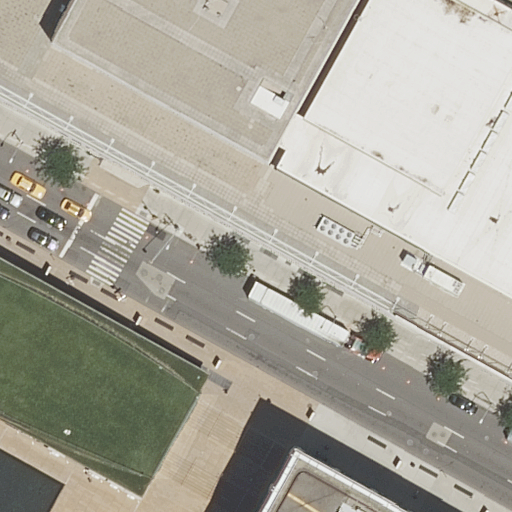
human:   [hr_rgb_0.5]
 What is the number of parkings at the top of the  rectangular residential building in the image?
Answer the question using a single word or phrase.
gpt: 0

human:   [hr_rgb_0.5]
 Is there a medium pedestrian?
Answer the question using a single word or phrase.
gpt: yes

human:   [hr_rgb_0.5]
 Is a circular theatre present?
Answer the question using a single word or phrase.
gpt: no

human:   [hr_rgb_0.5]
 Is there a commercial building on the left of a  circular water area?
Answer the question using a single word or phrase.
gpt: no

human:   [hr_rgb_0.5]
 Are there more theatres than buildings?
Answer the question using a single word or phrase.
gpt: no

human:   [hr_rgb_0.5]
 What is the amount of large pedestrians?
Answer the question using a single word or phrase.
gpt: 0

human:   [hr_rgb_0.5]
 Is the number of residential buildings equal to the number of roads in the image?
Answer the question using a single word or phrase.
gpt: no

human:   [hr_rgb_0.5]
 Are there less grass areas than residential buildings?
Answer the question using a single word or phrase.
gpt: yes

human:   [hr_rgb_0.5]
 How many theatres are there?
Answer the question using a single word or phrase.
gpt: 1

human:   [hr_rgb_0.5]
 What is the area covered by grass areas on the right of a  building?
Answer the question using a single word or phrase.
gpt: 1109m2

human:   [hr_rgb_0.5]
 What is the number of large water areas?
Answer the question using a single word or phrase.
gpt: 0

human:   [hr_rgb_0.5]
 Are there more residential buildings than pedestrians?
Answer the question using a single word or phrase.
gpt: yes

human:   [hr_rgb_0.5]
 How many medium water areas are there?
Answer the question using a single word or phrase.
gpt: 0

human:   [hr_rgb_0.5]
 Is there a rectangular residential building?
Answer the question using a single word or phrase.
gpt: yes

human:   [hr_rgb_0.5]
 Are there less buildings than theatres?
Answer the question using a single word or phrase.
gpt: no

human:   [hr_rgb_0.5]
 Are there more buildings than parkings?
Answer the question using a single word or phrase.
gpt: yes

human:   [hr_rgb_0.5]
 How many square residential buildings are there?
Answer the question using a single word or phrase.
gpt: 0

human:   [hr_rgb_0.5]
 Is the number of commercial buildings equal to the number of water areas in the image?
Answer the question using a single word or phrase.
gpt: no

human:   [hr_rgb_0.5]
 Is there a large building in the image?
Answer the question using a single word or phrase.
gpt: yes

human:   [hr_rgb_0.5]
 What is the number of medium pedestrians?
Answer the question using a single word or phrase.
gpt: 1

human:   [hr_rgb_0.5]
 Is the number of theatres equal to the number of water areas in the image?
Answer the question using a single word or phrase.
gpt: yes

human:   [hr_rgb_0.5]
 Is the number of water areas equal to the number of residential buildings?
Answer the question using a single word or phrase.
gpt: no

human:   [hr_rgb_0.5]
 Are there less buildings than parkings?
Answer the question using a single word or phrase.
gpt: no

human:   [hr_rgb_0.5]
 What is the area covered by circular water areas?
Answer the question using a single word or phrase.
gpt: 0m2

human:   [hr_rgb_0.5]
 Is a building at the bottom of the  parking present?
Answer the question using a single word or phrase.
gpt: no

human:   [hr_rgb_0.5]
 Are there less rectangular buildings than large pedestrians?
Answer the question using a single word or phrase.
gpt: no

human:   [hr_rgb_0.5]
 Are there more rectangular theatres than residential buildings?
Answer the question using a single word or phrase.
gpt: no

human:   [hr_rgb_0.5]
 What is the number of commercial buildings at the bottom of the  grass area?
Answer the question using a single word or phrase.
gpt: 0

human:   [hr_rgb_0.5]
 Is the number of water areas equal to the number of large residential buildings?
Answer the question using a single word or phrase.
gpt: no

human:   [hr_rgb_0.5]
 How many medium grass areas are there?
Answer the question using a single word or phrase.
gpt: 0

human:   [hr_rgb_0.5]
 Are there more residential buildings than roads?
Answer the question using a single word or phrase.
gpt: yes

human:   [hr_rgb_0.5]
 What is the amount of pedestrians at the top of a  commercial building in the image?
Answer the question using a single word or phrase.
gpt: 0

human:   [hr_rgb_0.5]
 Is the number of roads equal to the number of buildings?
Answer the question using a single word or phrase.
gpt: no

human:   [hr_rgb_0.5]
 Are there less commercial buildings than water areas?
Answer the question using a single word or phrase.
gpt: yes

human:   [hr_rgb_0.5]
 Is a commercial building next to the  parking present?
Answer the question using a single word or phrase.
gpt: no

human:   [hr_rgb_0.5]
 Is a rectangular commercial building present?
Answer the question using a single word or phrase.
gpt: no